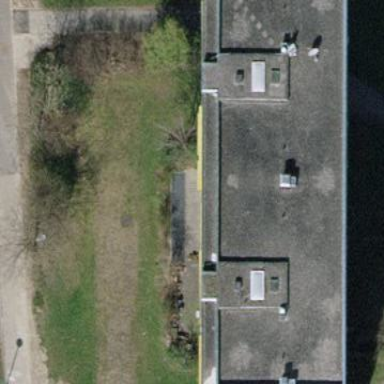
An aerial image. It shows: View of apartment building.